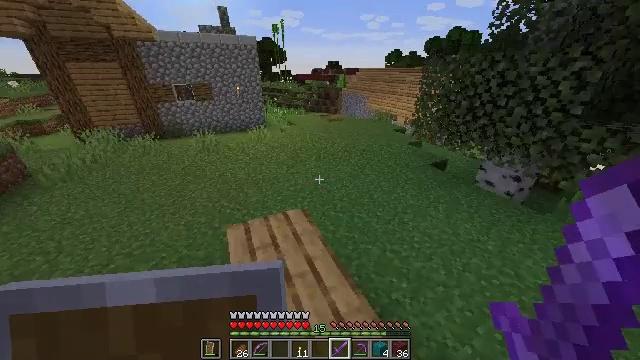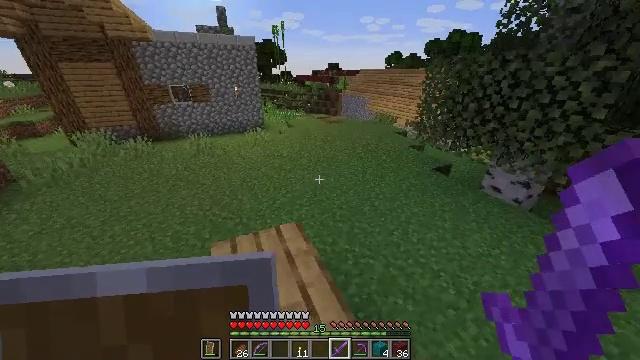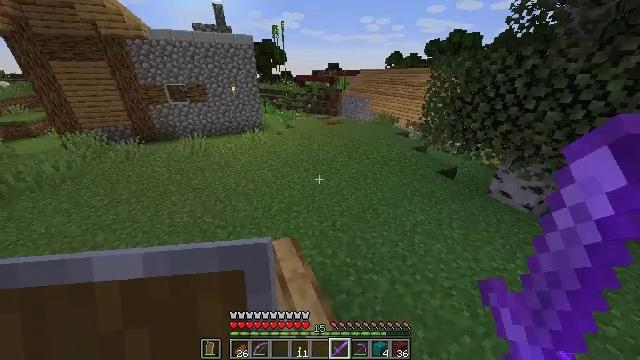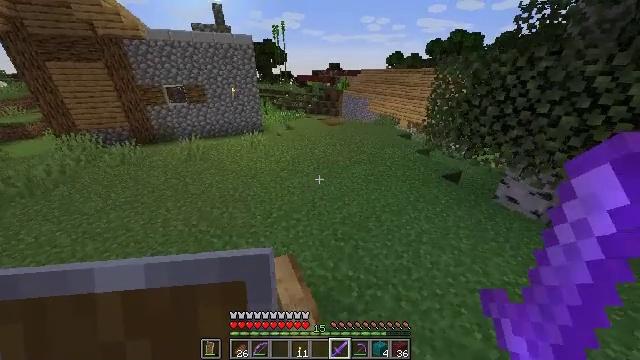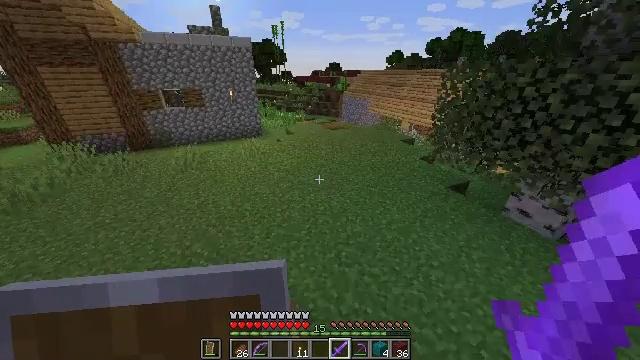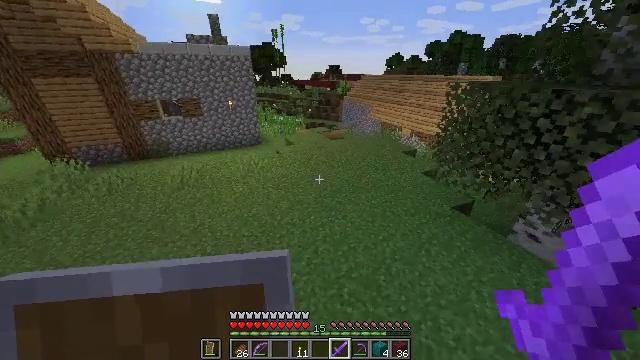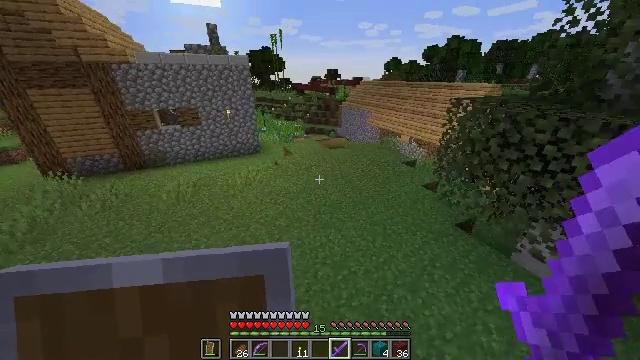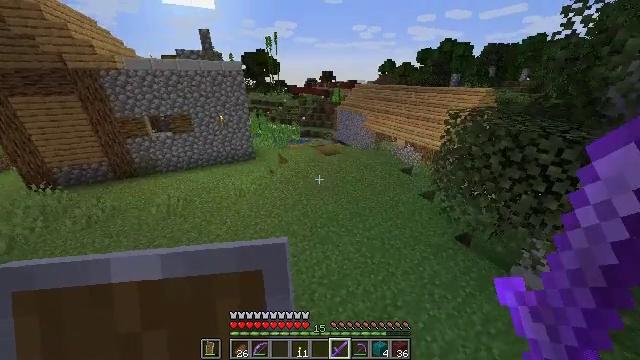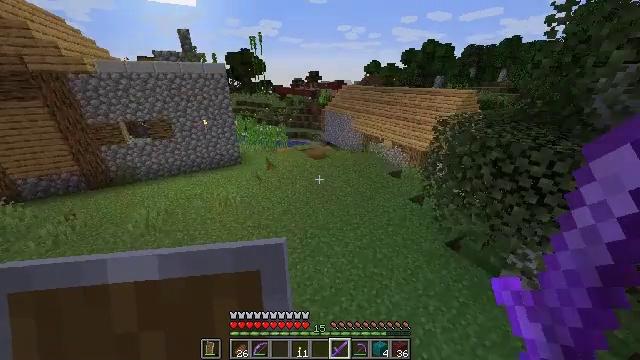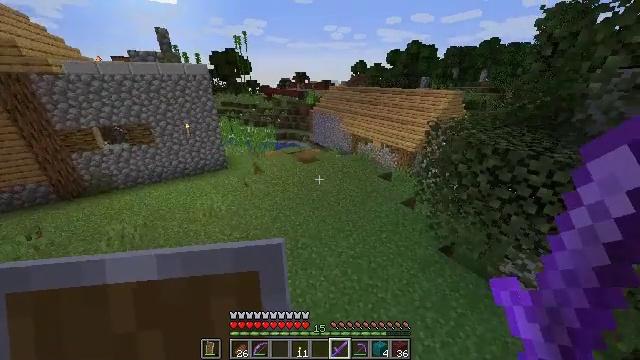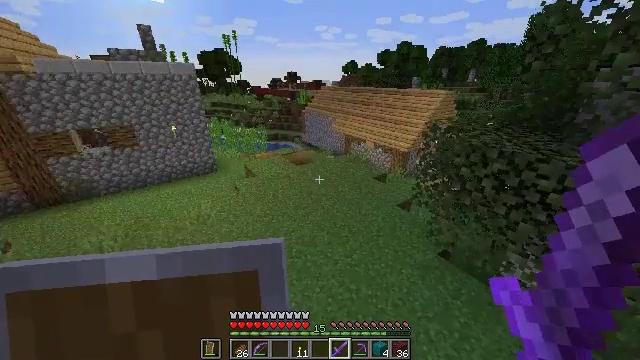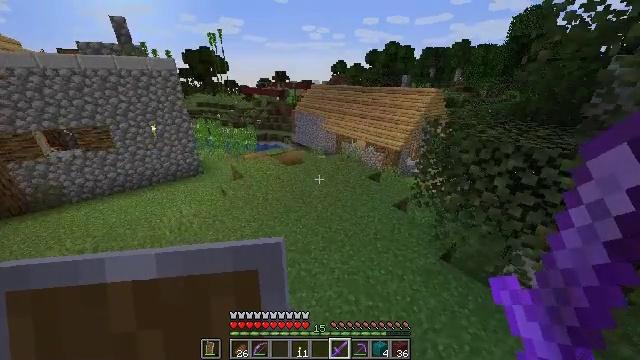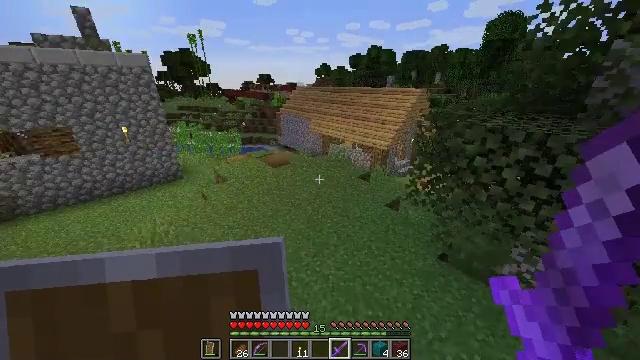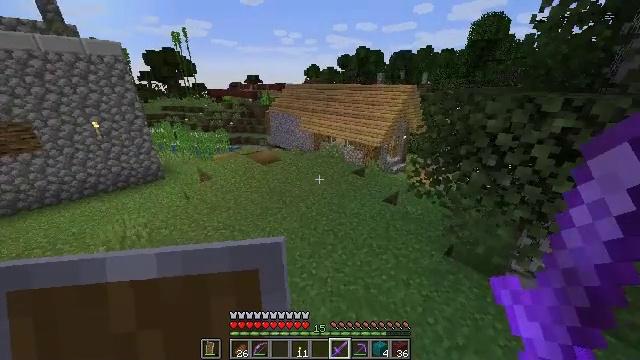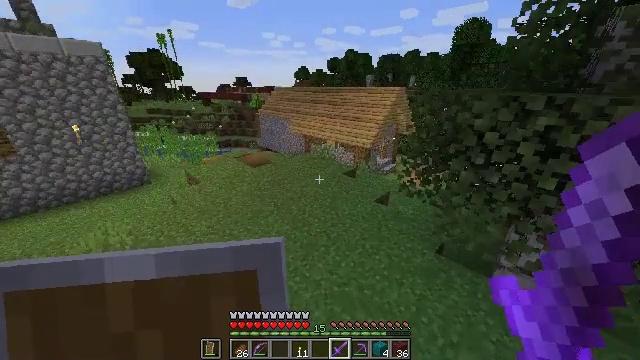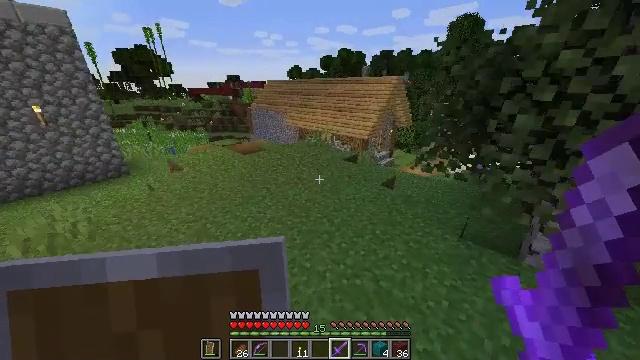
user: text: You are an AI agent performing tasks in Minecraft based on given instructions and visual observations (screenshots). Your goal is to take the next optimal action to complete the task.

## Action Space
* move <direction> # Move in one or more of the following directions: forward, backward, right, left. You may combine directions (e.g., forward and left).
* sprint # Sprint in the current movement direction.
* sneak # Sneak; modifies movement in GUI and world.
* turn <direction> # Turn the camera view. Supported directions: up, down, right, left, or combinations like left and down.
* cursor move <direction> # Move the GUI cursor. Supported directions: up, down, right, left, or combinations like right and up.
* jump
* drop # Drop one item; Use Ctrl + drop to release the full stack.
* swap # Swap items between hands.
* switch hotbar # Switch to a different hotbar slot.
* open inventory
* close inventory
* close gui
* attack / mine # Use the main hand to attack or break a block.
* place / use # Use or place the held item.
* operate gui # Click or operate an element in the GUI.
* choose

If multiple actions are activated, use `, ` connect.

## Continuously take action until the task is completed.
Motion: motion action
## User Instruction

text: Get an ender eye by combining ender pearl and blaze powder in the crafting table.
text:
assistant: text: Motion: move forward
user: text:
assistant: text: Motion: move forward
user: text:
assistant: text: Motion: move forward
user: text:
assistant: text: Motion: move forward, jump
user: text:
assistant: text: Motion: move forward, jump
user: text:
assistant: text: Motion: move forward, jump
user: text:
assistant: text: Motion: move forward, turn right, jump
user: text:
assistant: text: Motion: move forward, turn right, jump
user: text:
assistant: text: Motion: move forward, turn right, jump
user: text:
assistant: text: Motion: move forward, turn right, jump
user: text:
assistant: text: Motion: move forward, turn right, jump
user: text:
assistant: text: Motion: move forward, turn right, jump
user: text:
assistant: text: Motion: move forward, turn right, jump
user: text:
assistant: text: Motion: move forward, turn right, jump
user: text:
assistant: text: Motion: move forward, turn right, jump
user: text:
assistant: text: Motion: move forward, turn right, jump
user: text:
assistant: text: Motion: move forward, turn right, jump
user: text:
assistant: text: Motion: move forward, turn right, jump
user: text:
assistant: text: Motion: move forward, turn right, jump
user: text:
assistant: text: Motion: move forward, turn right, jump
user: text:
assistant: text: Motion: move forward, turn right, jump
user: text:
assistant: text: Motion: move forward, turn right, jump
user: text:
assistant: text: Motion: move forward, turn right, jump
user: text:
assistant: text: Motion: move forward, turn right, jump
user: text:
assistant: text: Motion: move forward, turn right, jump
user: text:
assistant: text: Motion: move forward, turn right, jump
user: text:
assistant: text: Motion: move forward, turn right, jump
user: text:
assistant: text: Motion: move forward, turn right, jump
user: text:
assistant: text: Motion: move forward, turn right, jump
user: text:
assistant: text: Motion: move forward, jump